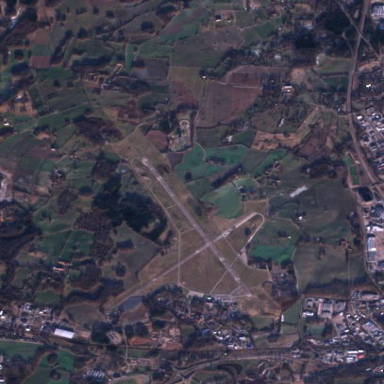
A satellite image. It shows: Asphalt runway at the airport.